The plot is a time-scale (wavelet) decomposition of a bearing vibration signal. What is the most likely bearing condition (normal, inner_race, outer_race, ball)?
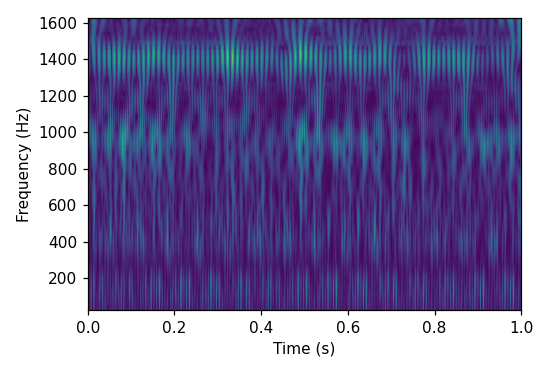
Answer: inner_race